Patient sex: M
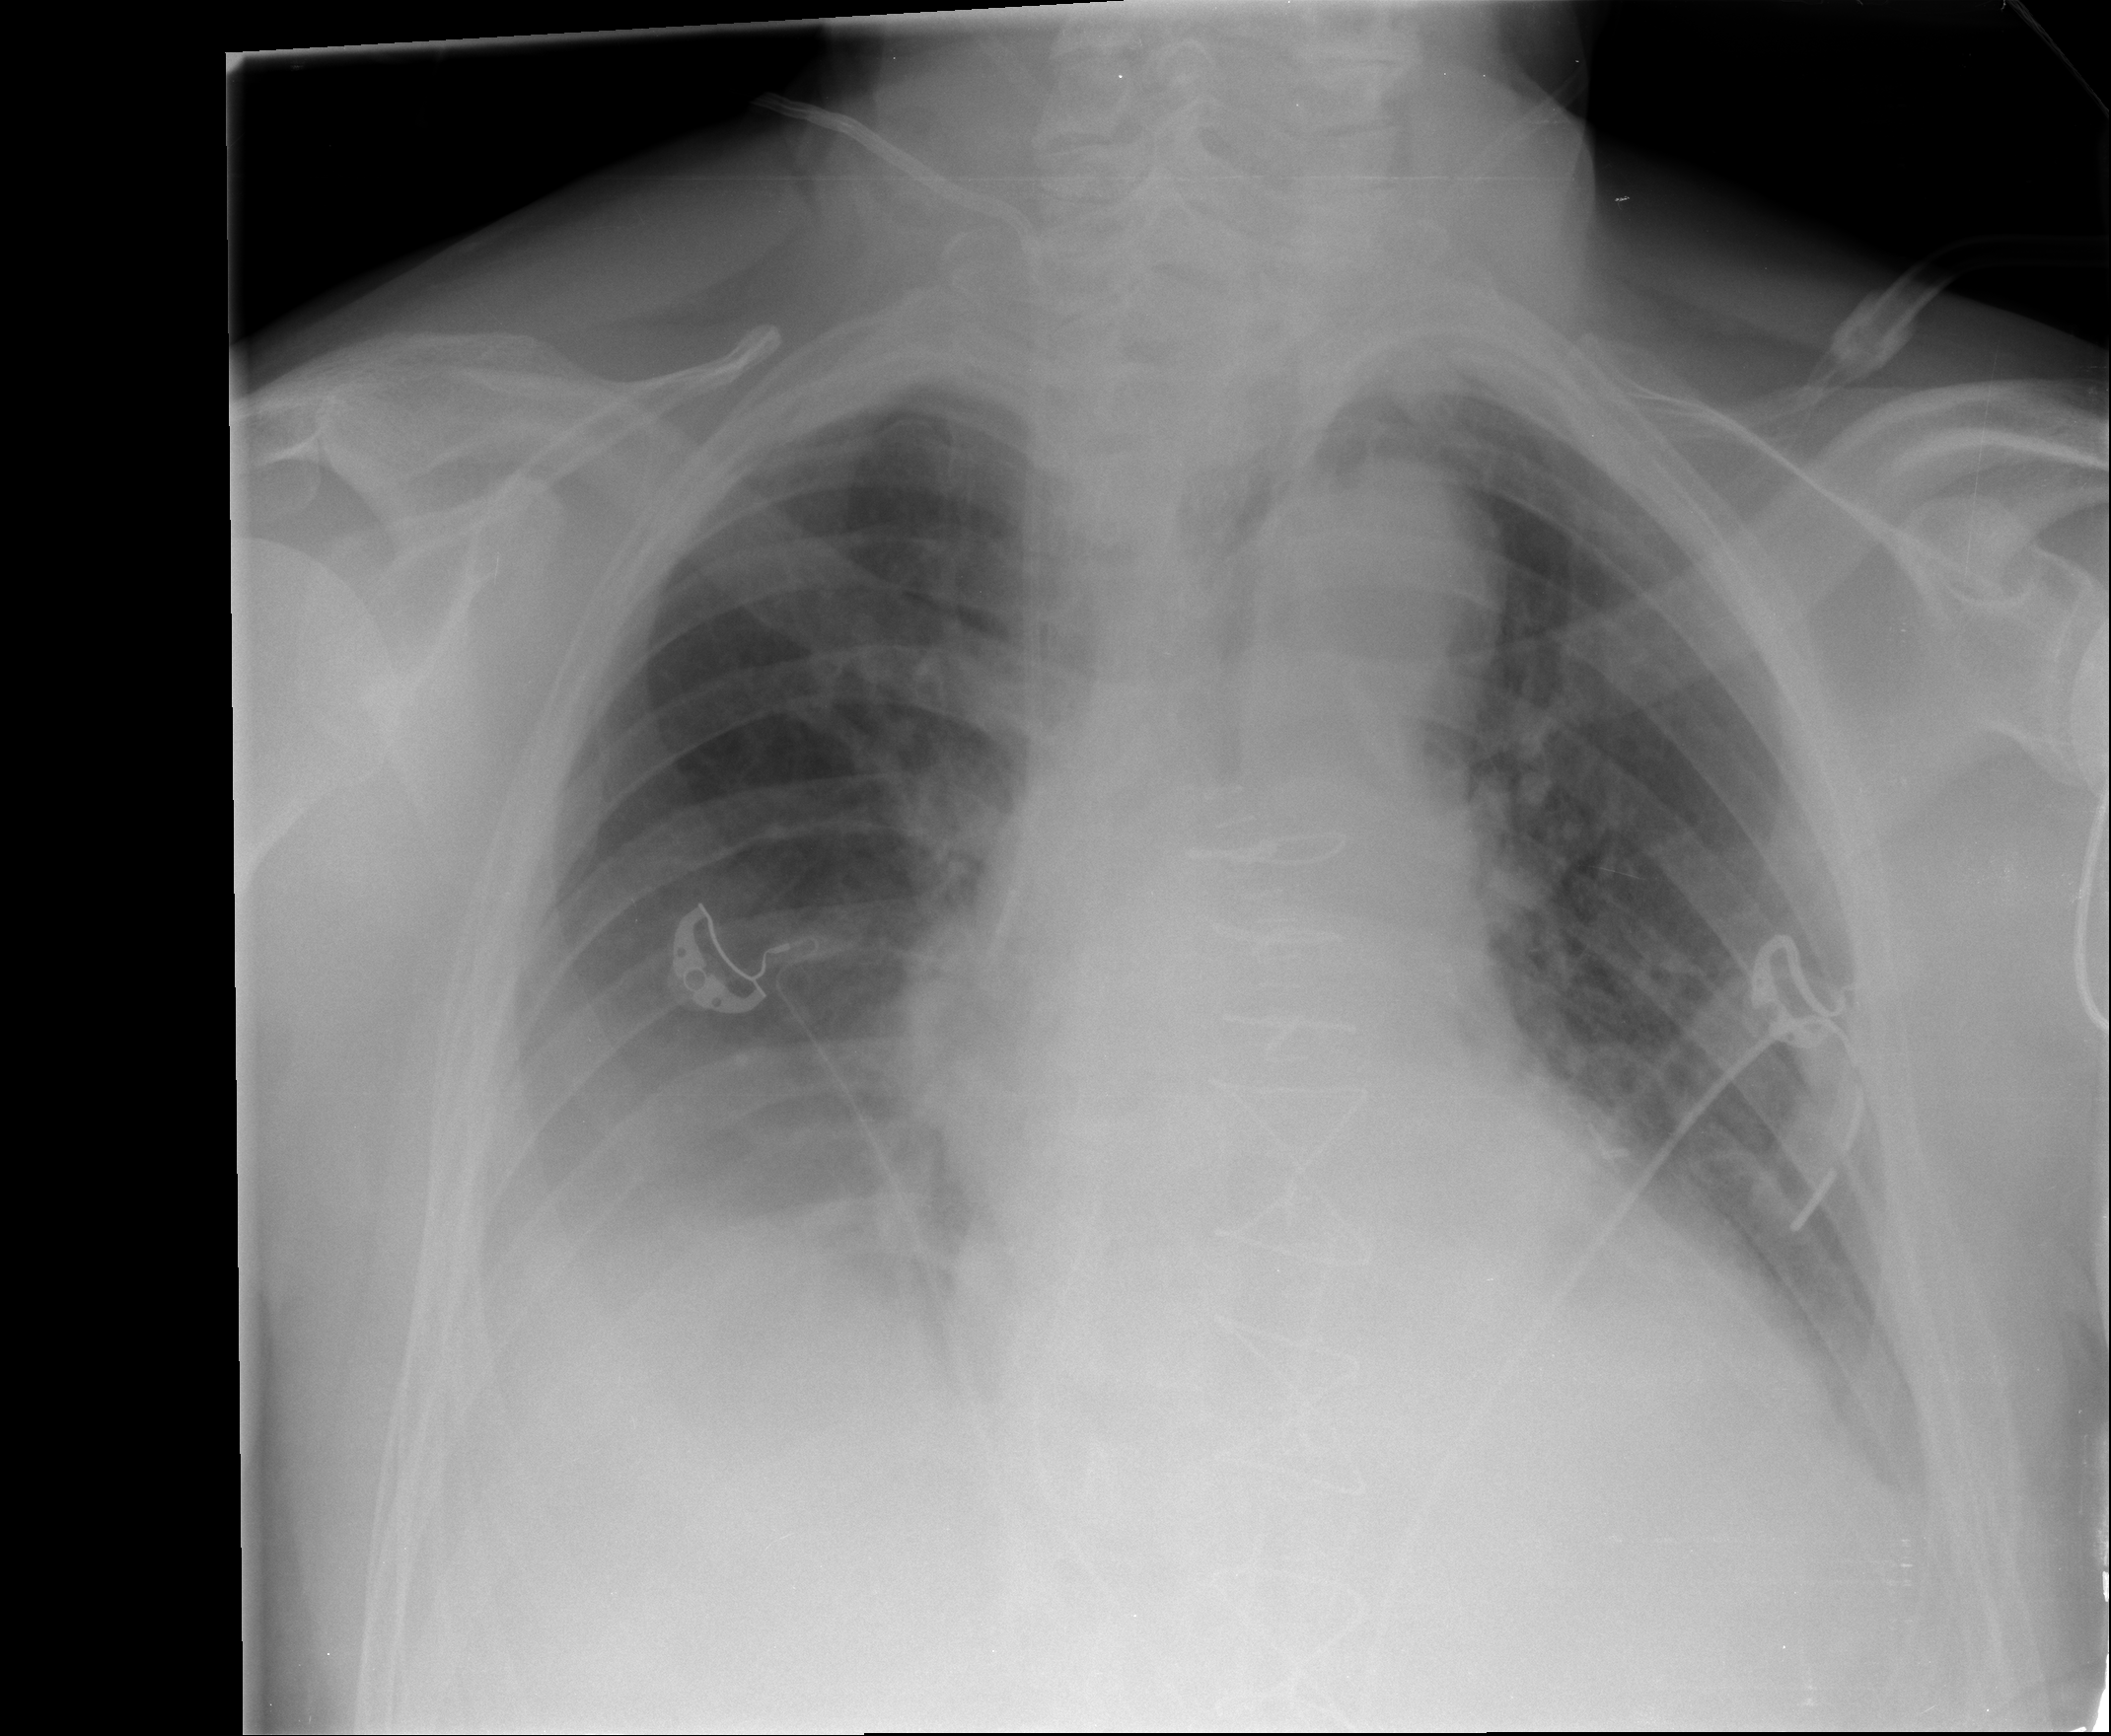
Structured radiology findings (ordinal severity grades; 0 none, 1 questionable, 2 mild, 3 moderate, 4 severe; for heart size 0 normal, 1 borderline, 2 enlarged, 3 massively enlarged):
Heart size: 0
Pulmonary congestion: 0
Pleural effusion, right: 2
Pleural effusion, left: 2
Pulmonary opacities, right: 0
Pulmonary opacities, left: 0
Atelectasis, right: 2
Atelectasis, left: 2